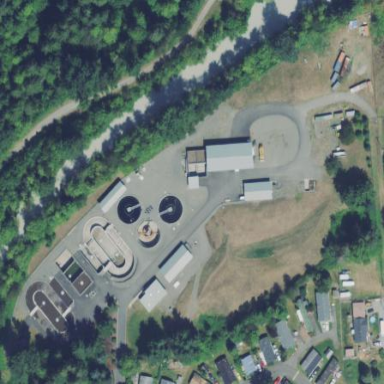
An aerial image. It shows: Industrial area with man-made wastewater plant.